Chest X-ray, AP view. Patient: 57 years old, sex F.
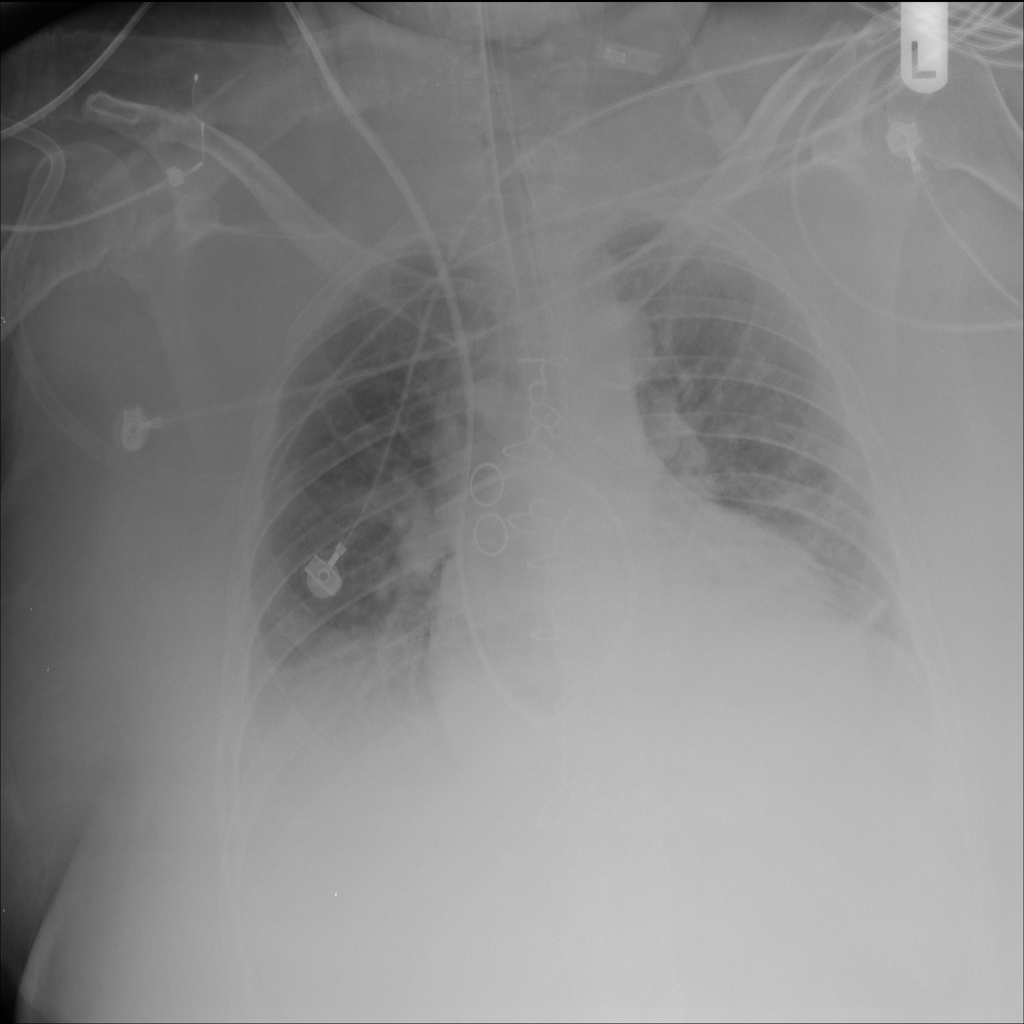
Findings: No Finding